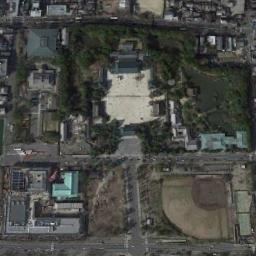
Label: palace